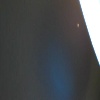
Label: space